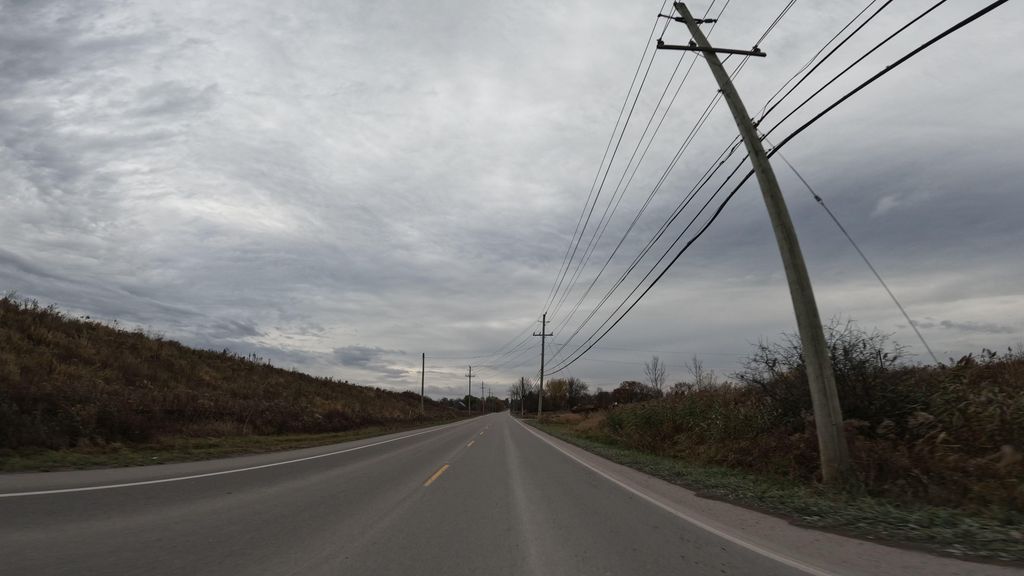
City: hamilton